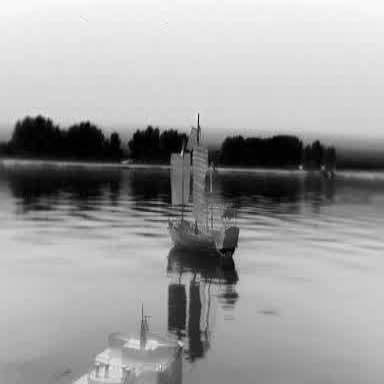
There is a container_ship in the infrared image.